Question: I have a pandas dataframe:
'''
import numpy
import pandas
df1 = abs((pandas.DataFrame(numpy.random.randn(20, 8))*100).astype(int))
df1.columns = list('abcdefgh')
df1.index = pandas.date_range('1/1/2014', periods=20)
'''

How would I create a new column that will give me the minimum value of the first half of the current row and the last 3 values in the previous row?
For example, the first five rows in the created column would be:
'''
Nan
12
4
14
21
'''
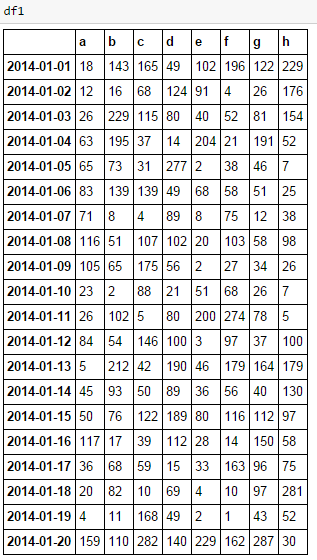
Answer: Here is one way to do it. Basically, you need to first 'shift' last three columns and then combine with the first 4 columns, and finally calculate the 'min'.
'''
import numpy
import pandas
# your data
# ===================================
numpy.random.seed(0)
df1 = abs((pandas.DataFrame(numpy.random.randn(20, 8))*100).astype(int))
df1.columns = list('abcdefgh')
df1.index = pandas.date_range('1/1/2014', periods=20)
# processing
# ===================================
df1['custom_min'] = pandas.concat([df1[df1.columns[:5]], df1[df1.columns[-3:]].shift(1)], axis=1).min(axis=1)
print(df1)
a b c d e f g h custom_min
2014-01-01 176 40 97 224 186 97 95 15 40
2014-01-02 10 41 14 145 76 12 44 33 10
2014-01-03 149 20 31 85 255 65 86 74 12
2014-01-04 226 145 4 18 153 146 15 37 4
2014-01-05 88 198 34 15 123 120 38 30 15
2014-01-06 104 142 170 195 50 43 125 77 30
2014-01-07 161 21 89 38 51 118 2 42 21
2014-01-08 6 30 63 36 67 35 81 172 2
2014-01-09 17 40 163 46 90 5 72 12 17
2014-01-10 113 123 40 68 87 57 31 5 5
2014-01-11 116 90 46 153 148 189 117 17 5
2014-01-12 107 105 40 122 20 97 35 70 17
2014-01-13 1 178 12 40 188 134 127 96 1
2014-01-14 117 194 41 74 192 148 186 90 41
2014-01-15 86 191 26 80 94 15 61 92 26
2014-01-16 37 109 29 132 69 14 43 184 15
2014-01-17 67 40 76 53 67 3 63 67 14
2014-01-18 57 20 39 109 149 43 16 63 3
2014-01-19 238 94 91 111 131 46 6 171 16
2014-01-20 74 82 9 66 112 107 114 43 6
'''